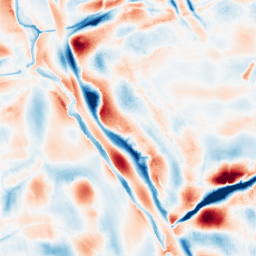
Category: wavelet
Decomposition family: wavelet_biorthogonal
Decomposition parameters: wavelet: bior5.5
level: 5
Upsampling method: fft_zeropad
Upsampling parameters: scale: 2
Upsampling scale: 2